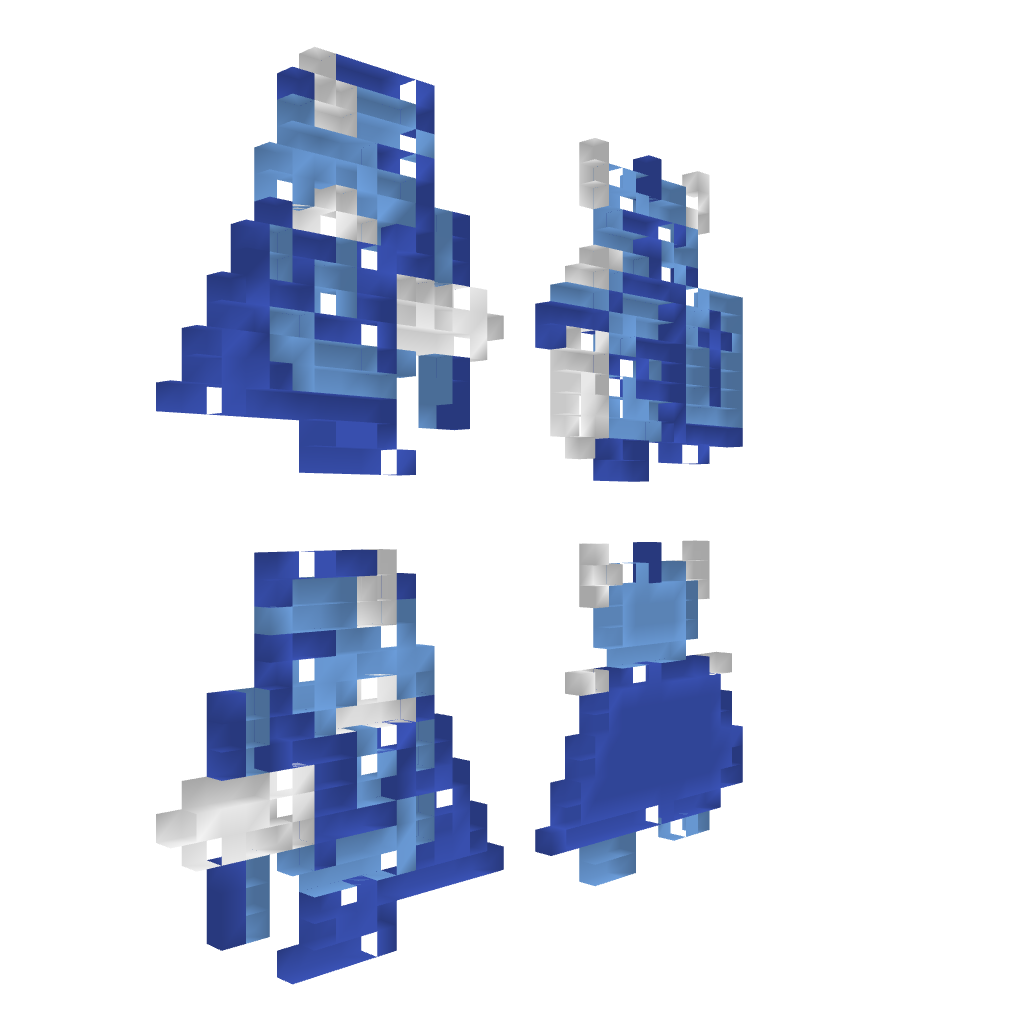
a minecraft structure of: Zelda/NES-Blue Darknut 4 high quality